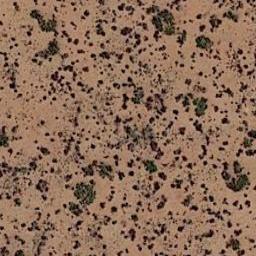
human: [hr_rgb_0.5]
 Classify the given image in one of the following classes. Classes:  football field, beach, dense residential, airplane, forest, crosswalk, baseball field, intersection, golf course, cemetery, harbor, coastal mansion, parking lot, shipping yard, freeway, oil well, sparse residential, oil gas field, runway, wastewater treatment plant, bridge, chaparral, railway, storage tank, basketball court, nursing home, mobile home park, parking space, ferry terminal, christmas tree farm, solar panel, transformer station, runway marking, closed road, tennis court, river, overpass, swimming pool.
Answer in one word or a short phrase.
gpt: chaparral